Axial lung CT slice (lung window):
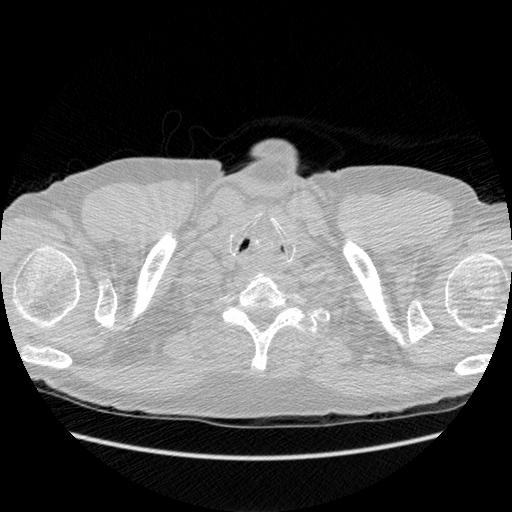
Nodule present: no